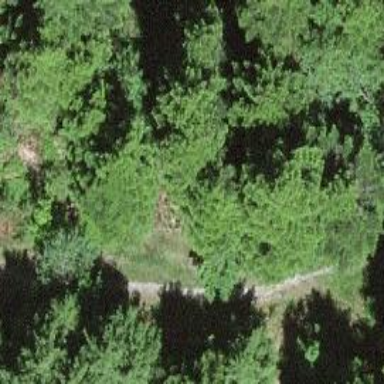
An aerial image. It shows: Grassy path with grade 3 tracktype.